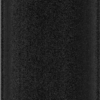
Label: dusty